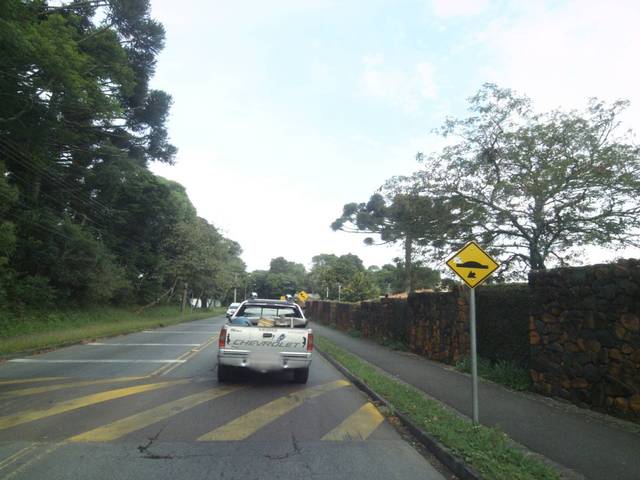
Region: Brazil
Coordinates: -25.423, -49.314